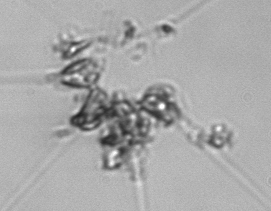
Label: Asterionellopsis_glacialis